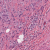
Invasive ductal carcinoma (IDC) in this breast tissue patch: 1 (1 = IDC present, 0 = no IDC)